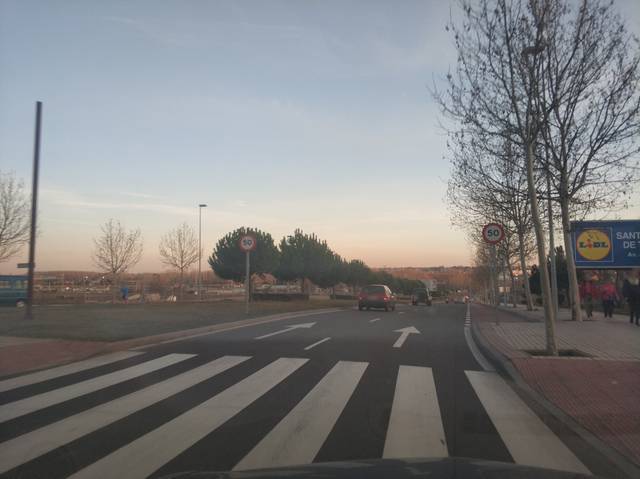
Region: Spain
Coordinates: 40.964, -5.647